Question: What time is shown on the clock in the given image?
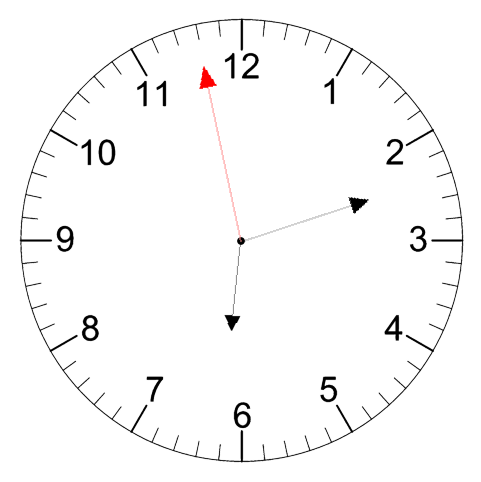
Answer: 06:11:58